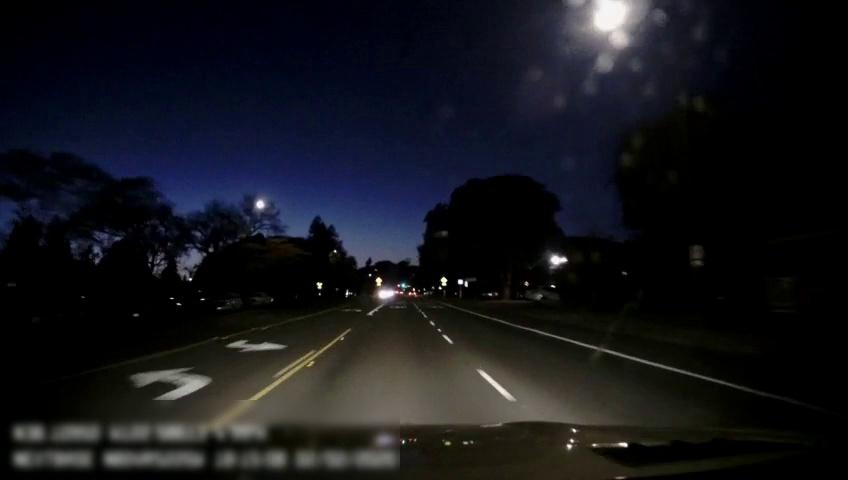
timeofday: Night
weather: Other
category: Drivable Space
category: Drivable Space
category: Lanes | Alternate Lane
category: Lanes | Current Lane
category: Lanes | Current Lane
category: Lanes | Opposite Lane